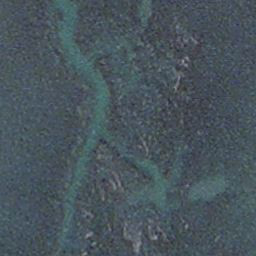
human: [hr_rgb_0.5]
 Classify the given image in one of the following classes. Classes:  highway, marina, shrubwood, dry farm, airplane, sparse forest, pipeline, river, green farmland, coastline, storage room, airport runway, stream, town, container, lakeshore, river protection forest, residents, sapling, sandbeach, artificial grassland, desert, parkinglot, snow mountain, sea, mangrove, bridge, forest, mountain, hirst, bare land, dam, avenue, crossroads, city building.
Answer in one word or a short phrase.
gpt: stream